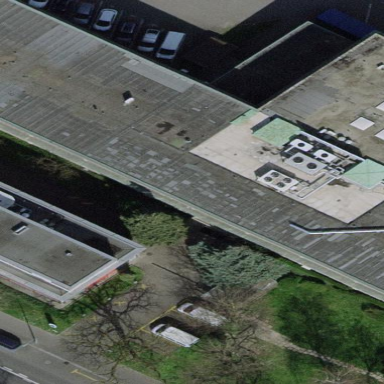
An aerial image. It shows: University building.